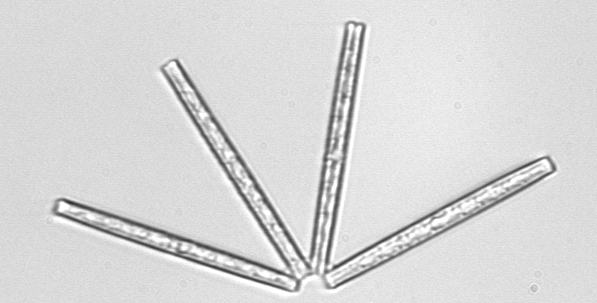
Label: Thalassionema